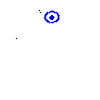
Particle: pion